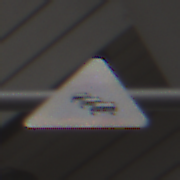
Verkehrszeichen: Stau
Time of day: MorningAfternoon
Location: Roofed (Urban)
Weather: PartlyCloudy
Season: NotSpecified
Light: Natural